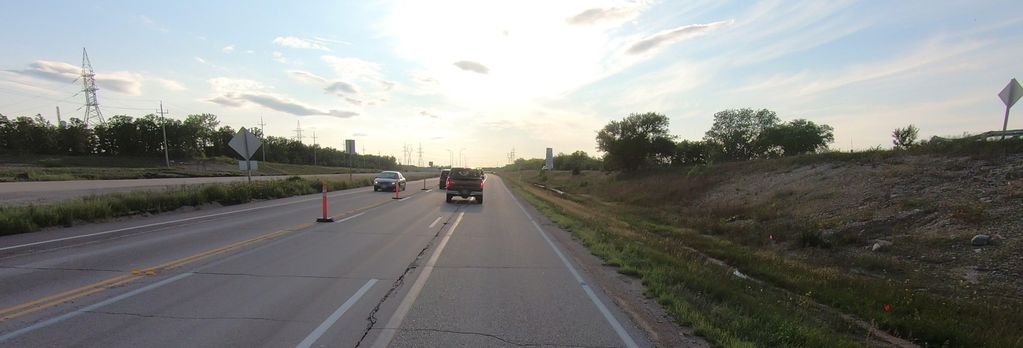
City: winnipeg